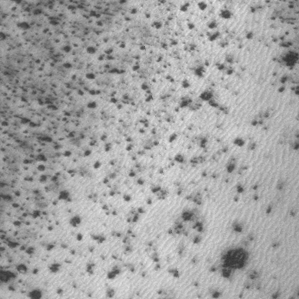
Label: frost